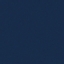
Land use / land cover: SeaLake